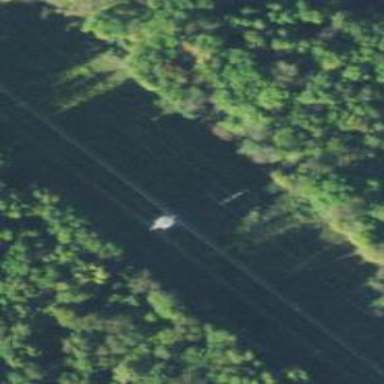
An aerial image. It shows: Lattice structure tower used for power transmission.